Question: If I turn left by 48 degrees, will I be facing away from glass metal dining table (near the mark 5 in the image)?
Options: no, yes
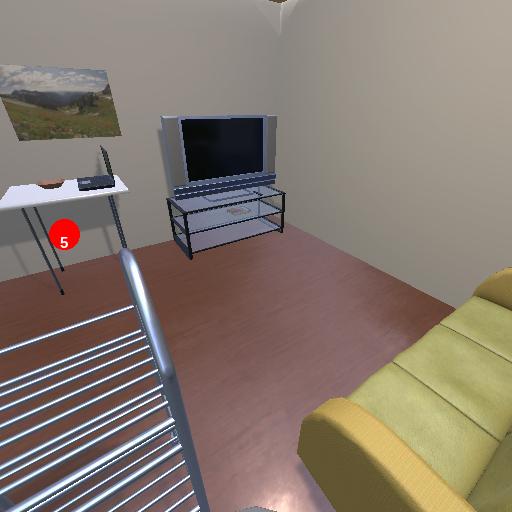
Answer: no